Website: apple
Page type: billing-address
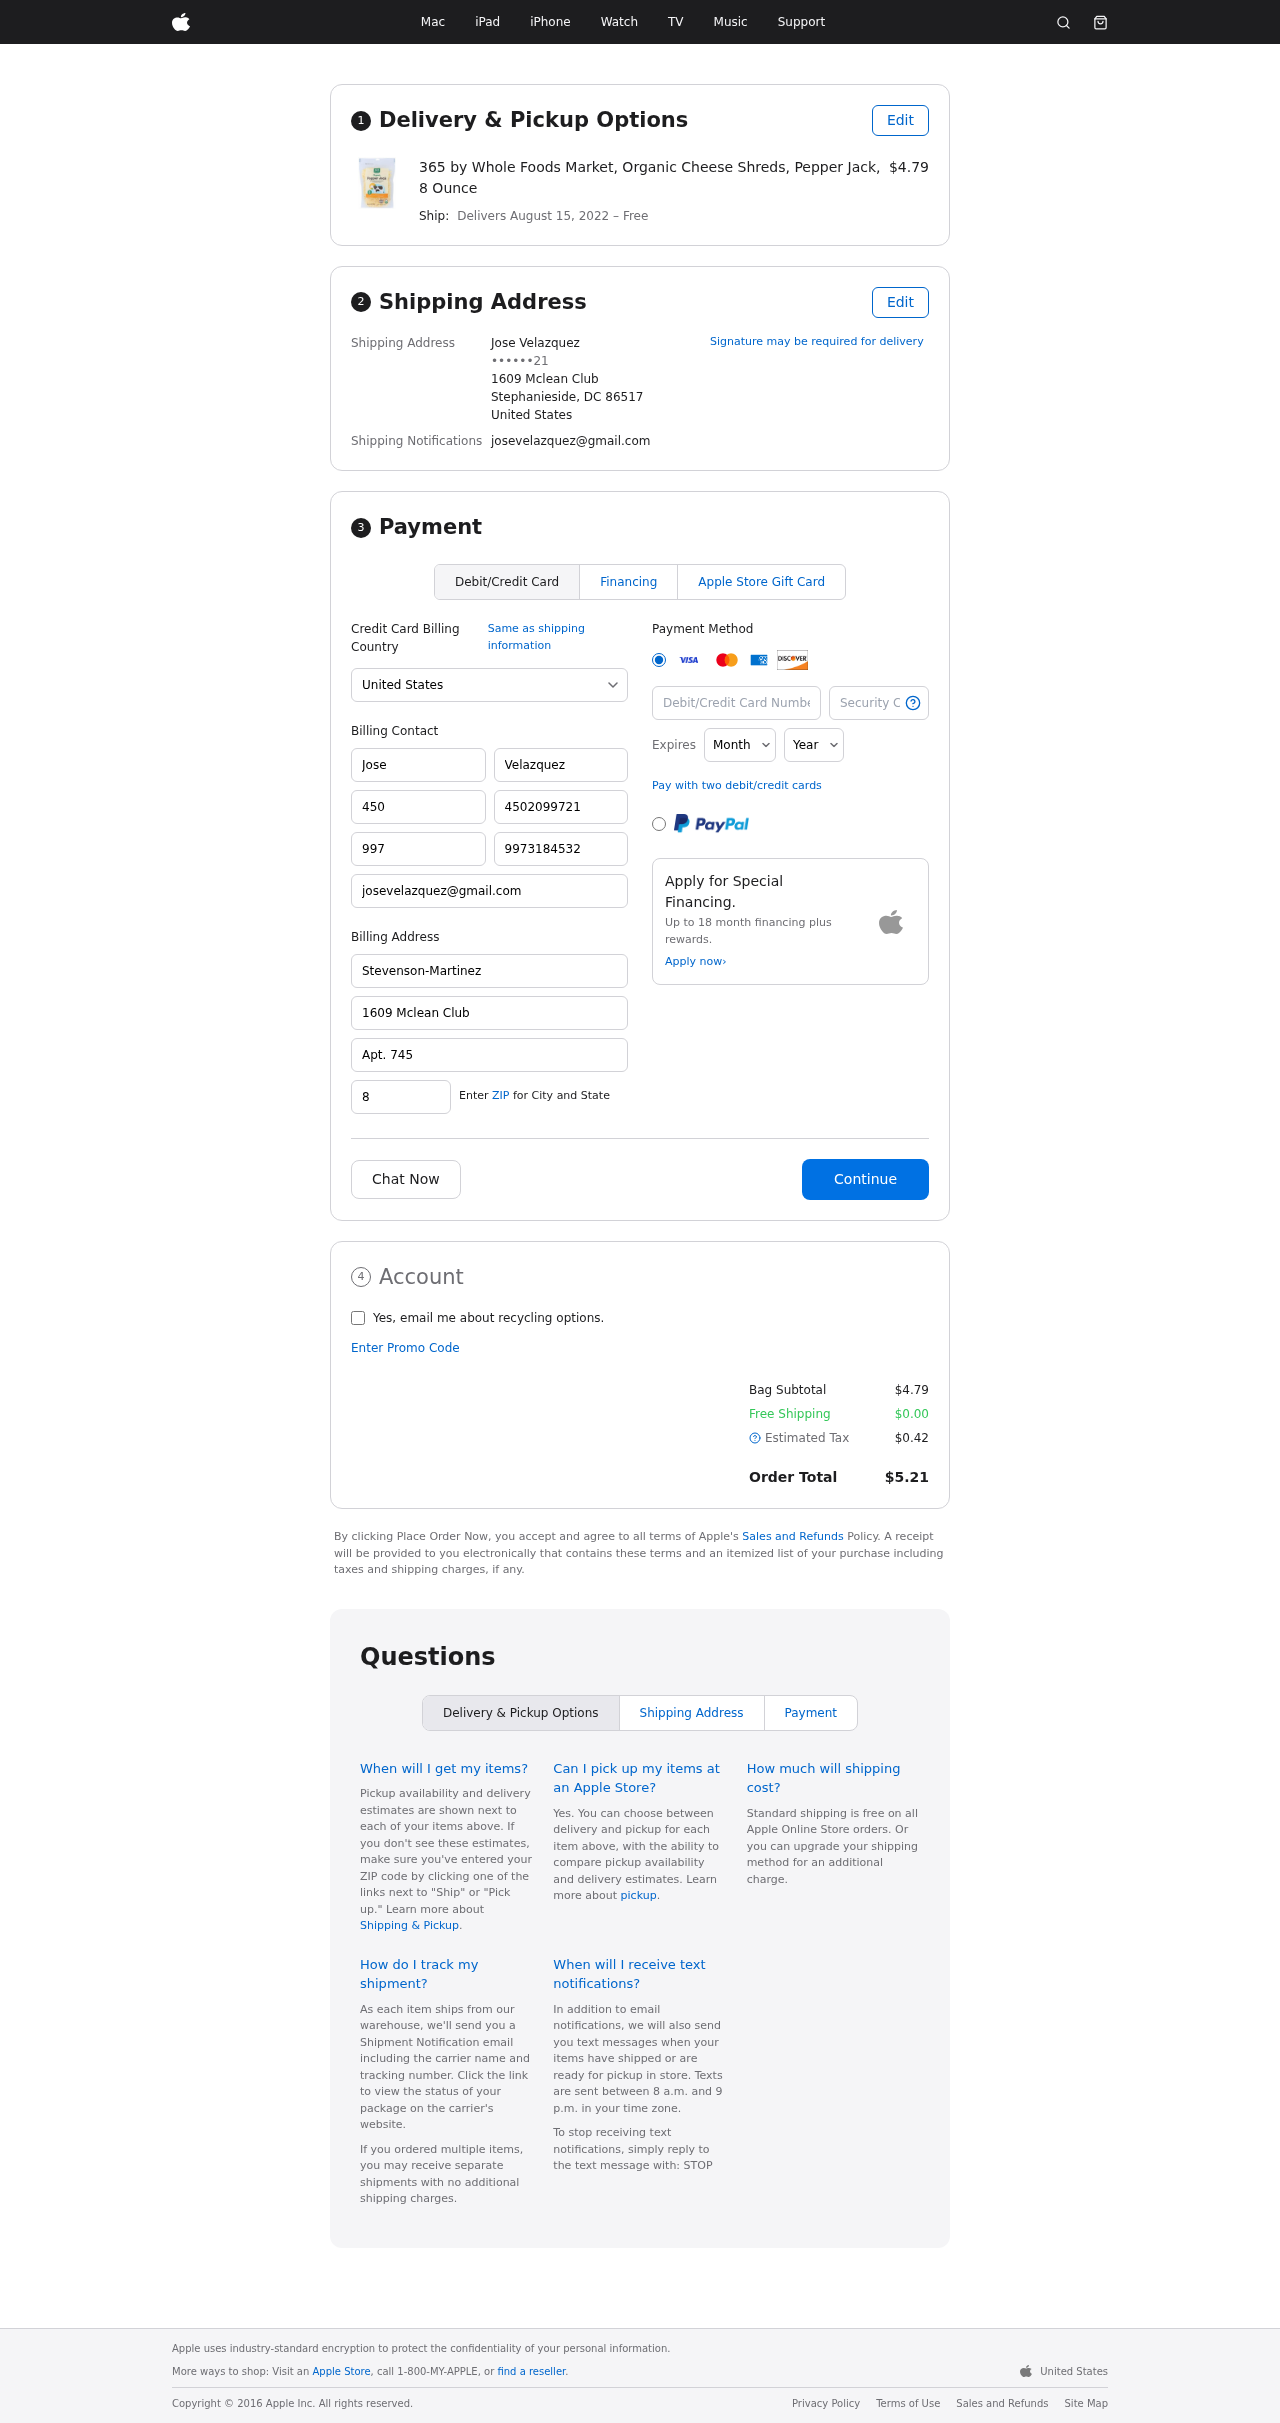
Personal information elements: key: PII_CARD_CVV
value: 449
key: PII_CARD_EXPIRY_MONTH
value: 01
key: PII_CARD_EXPIRY_YEAR
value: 27
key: PII_CARD_NUMBER
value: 4561 0653 7800 0976
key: PII_CITY_STATE_ZIP
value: Stephanieside, DC 86517
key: PII_COUNTRY
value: United States
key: PII_EMAIL
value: josevelazquez@gmail.com
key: PII_FULLNAME
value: Jose Velazquez
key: PII_STREET
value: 1609 Mclean Club
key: PII_PHONE_MASKED
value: ••••••21
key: PII_BILLING_FIRSTNAME
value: Jose
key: PII_BILLING_LASTNAME
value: Velazquez
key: PII_BILLING_PHONE_AREA
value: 450
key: PII_BILLING_PHONE
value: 4502099721
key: PII_BILLING_PHONE_ALT_AREA
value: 997
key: PII_BILLING_PHONE_ALT
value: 9973184532
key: PII_BILLING_EMAIL
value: josevelazquez@gmail.com
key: PII_BILLING_COMPANY
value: Stevenson-Martinez
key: PII_BILLING_STREET
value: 1609 Mclean Club
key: PII_BILLING_STREET2
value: Apt. 745
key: PII_BILLING_POSTCODE
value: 86517
Product elements: key: PRODUCT1_NAME
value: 365 by Whole Foods Market, Organic Cheese Shreds, Pepper Jack, 8 Ounce
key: PRODUCT1_PRICE
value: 4.79
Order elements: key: ORDER_DELIVERY_DATE
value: August 15, 2022
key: ORDER_SUBTOTAL
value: $4.79
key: ORDER_SHIPPING_COST
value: $0.00
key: ORDER_TAX
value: $0.42
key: ORDER_TOTAL
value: $5.21